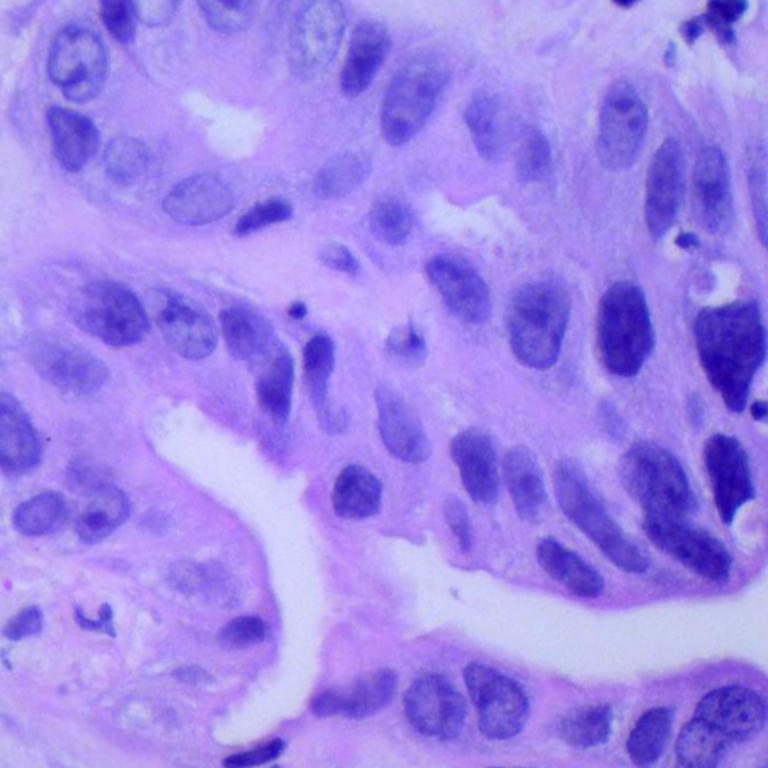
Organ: lung
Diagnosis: adenocarcinomas